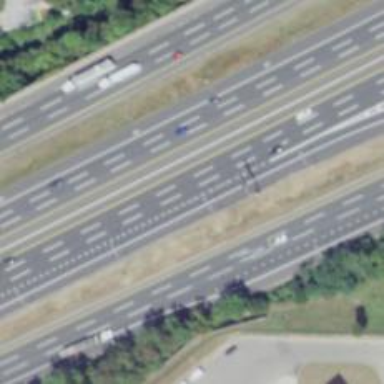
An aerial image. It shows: Motorway junction.